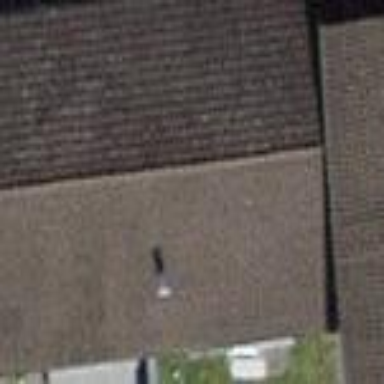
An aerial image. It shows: Garage building.